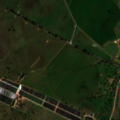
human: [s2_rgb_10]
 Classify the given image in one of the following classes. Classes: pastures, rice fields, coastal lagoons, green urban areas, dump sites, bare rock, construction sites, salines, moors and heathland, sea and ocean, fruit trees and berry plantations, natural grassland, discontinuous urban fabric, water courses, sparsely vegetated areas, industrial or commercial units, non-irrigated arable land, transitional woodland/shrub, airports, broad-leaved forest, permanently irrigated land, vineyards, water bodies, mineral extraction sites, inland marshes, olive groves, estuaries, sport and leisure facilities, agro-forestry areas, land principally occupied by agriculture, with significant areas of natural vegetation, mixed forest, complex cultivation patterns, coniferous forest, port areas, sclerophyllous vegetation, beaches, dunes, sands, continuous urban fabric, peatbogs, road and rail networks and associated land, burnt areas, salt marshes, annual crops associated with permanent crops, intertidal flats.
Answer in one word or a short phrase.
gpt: non-irrigated arable land, permanently irrigated land, agro-forestry areas